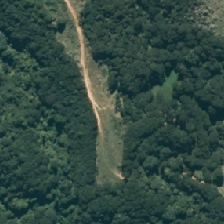
Land cover: low_producing_grassland